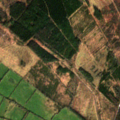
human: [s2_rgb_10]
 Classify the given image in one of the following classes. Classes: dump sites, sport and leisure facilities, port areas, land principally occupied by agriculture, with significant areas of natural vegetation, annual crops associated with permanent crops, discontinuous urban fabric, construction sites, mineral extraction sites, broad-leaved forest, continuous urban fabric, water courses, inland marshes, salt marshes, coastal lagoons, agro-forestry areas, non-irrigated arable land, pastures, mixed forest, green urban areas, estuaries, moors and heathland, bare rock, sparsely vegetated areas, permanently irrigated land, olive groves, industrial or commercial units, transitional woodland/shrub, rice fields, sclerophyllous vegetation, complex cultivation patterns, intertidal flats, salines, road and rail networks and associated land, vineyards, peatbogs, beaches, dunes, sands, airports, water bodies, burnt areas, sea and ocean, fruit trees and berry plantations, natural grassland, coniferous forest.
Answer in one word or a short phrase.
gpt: pastures, land principally occupied by agriculture, with significant areas of natural vegetation, coniferous forest, transitional woodland/shrub